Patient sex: M
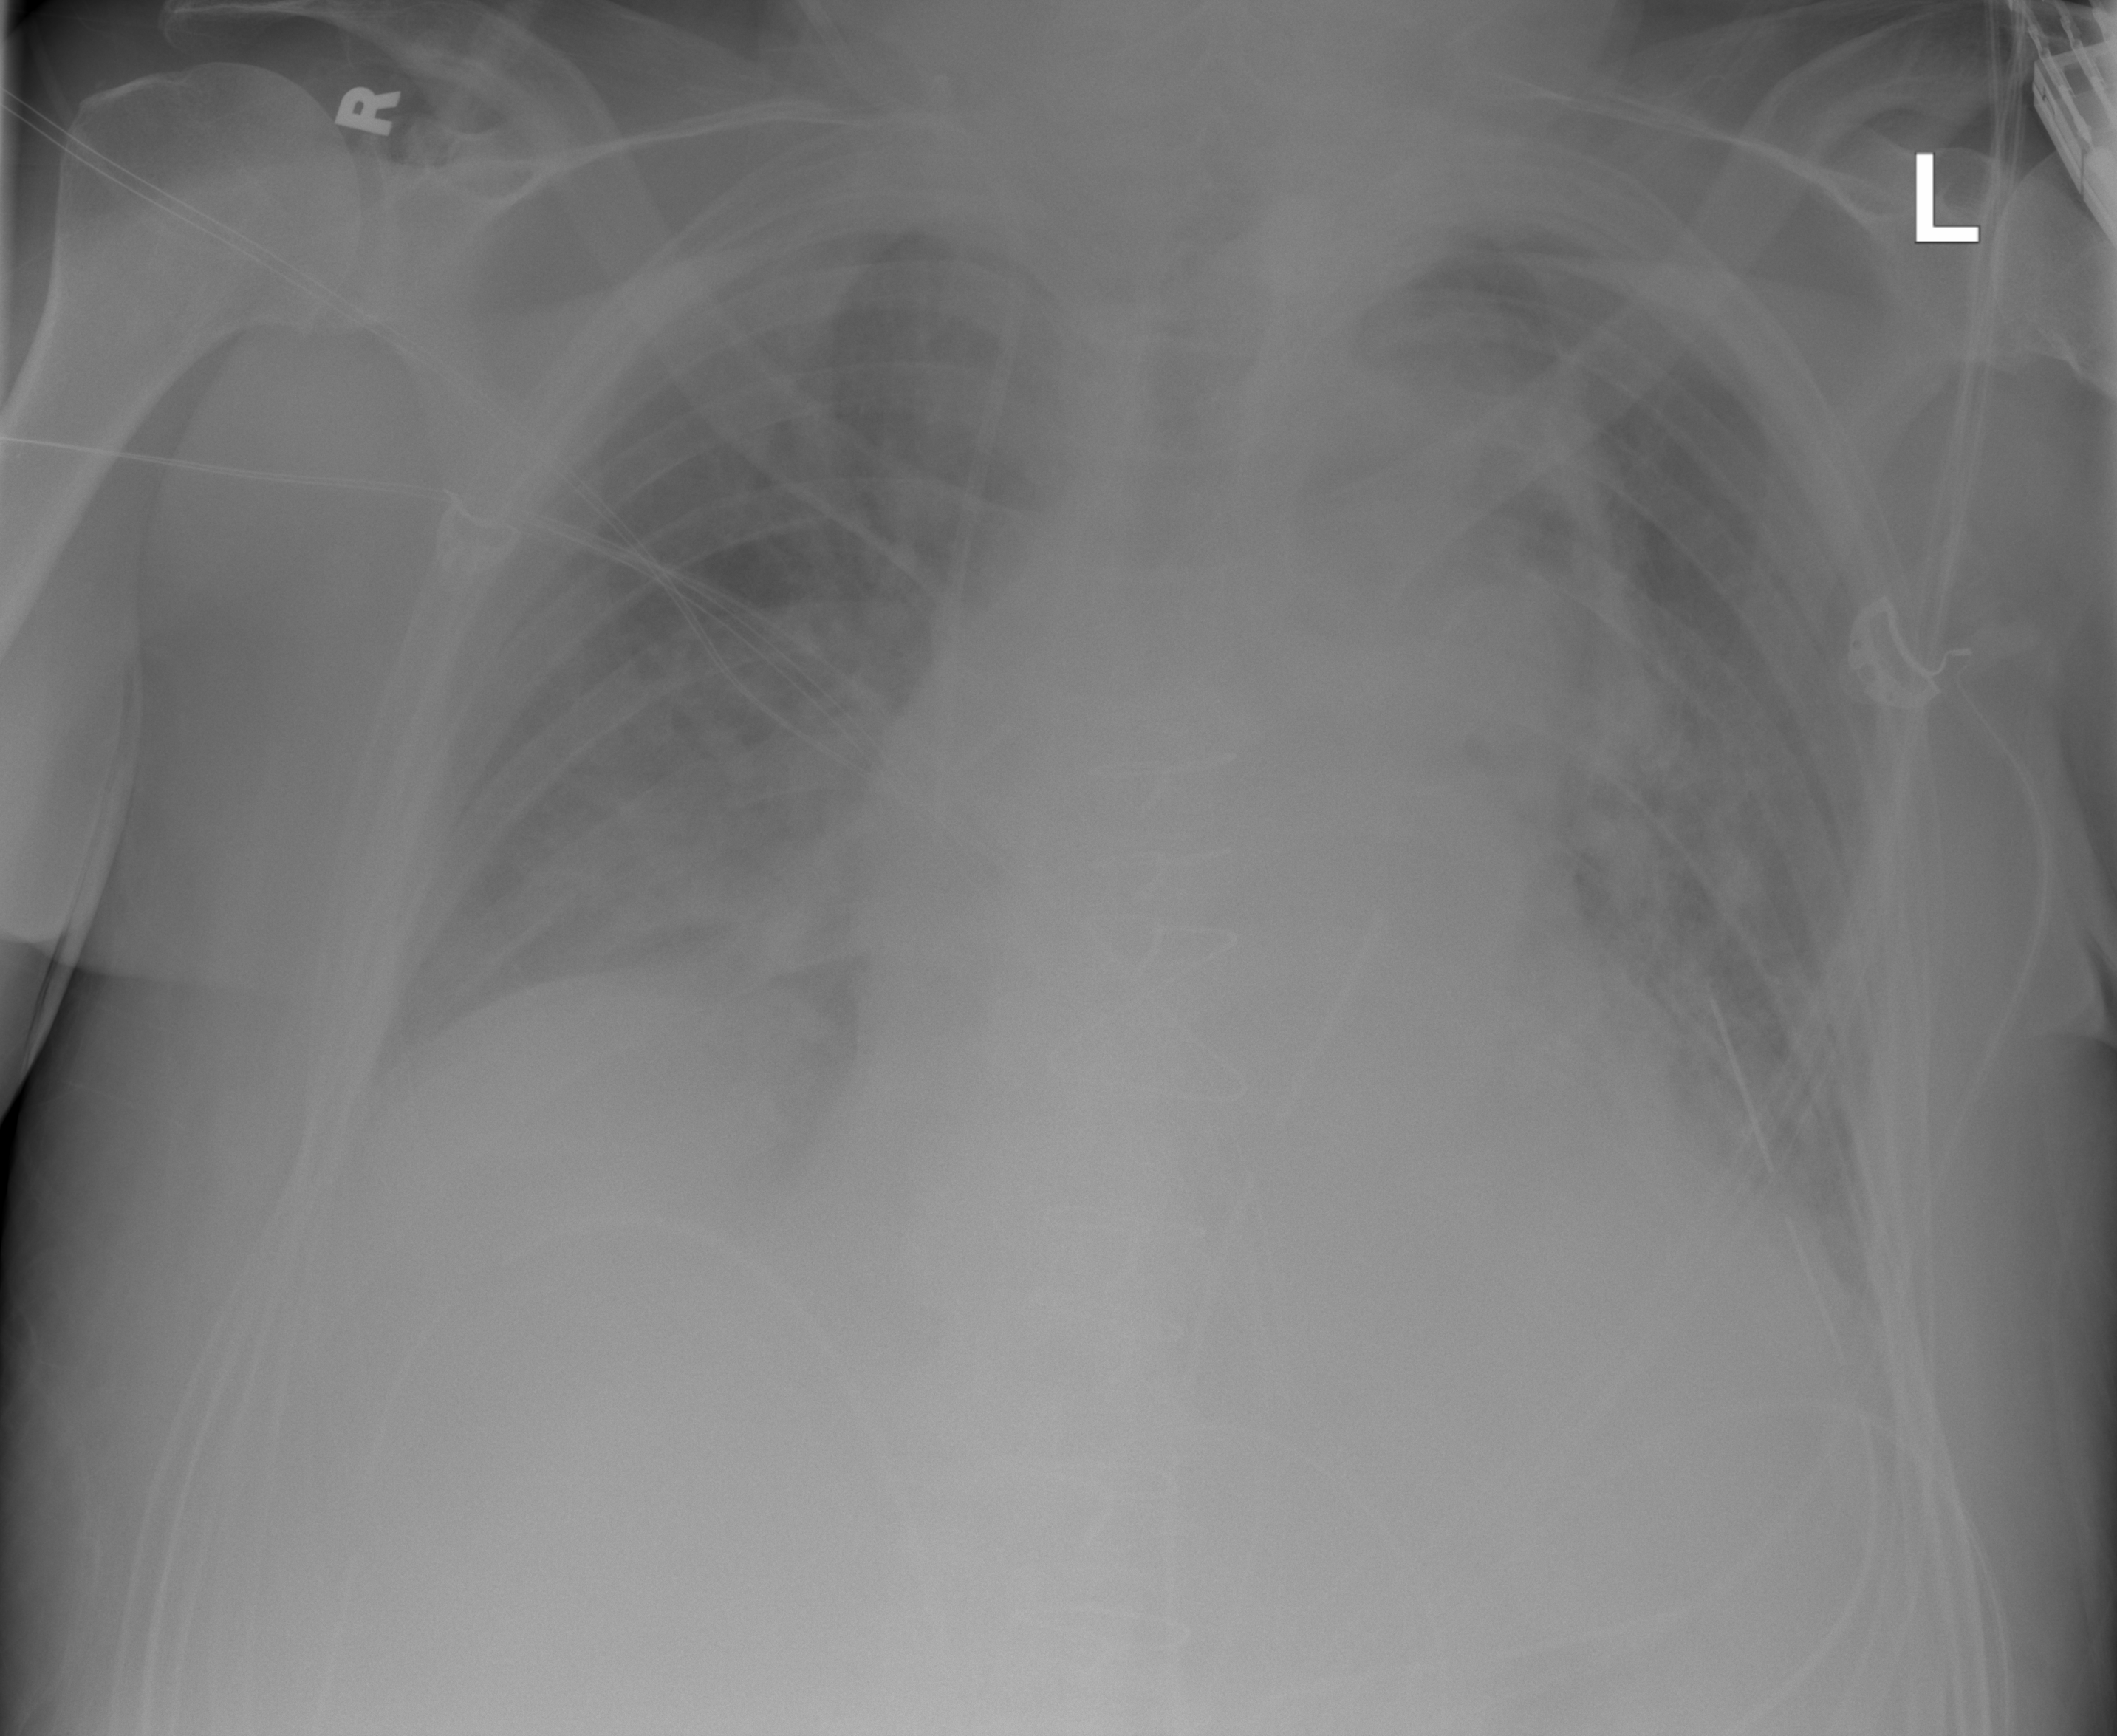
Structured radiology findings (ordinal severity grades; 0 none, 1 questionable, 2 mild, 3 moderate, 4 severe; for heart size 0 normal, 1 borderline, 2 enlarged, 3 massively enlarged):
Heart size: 2
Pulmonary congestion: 2
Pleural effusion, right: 0
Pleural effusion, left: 0
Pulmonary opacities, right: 0
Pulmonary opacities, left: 0
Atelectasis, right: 2
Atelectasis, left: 2